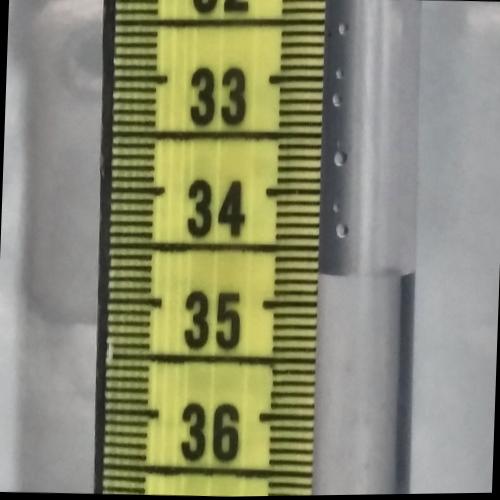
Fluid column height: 34.7 cm